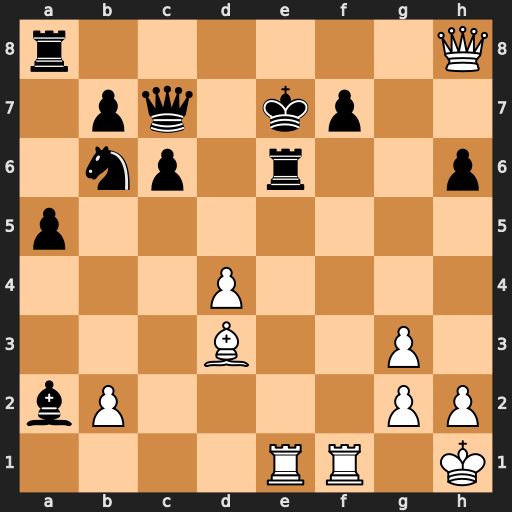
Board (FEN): r6Q/1pq1kp2/1np1r2p/p7/3P4/3B2P1/bP4PP/4RR1K
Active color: w
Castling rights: -
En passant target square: -
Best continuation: Rxf7+ Kxf7 Qh7+ Ke8 Rxe6+ Bxe6 Qxc7